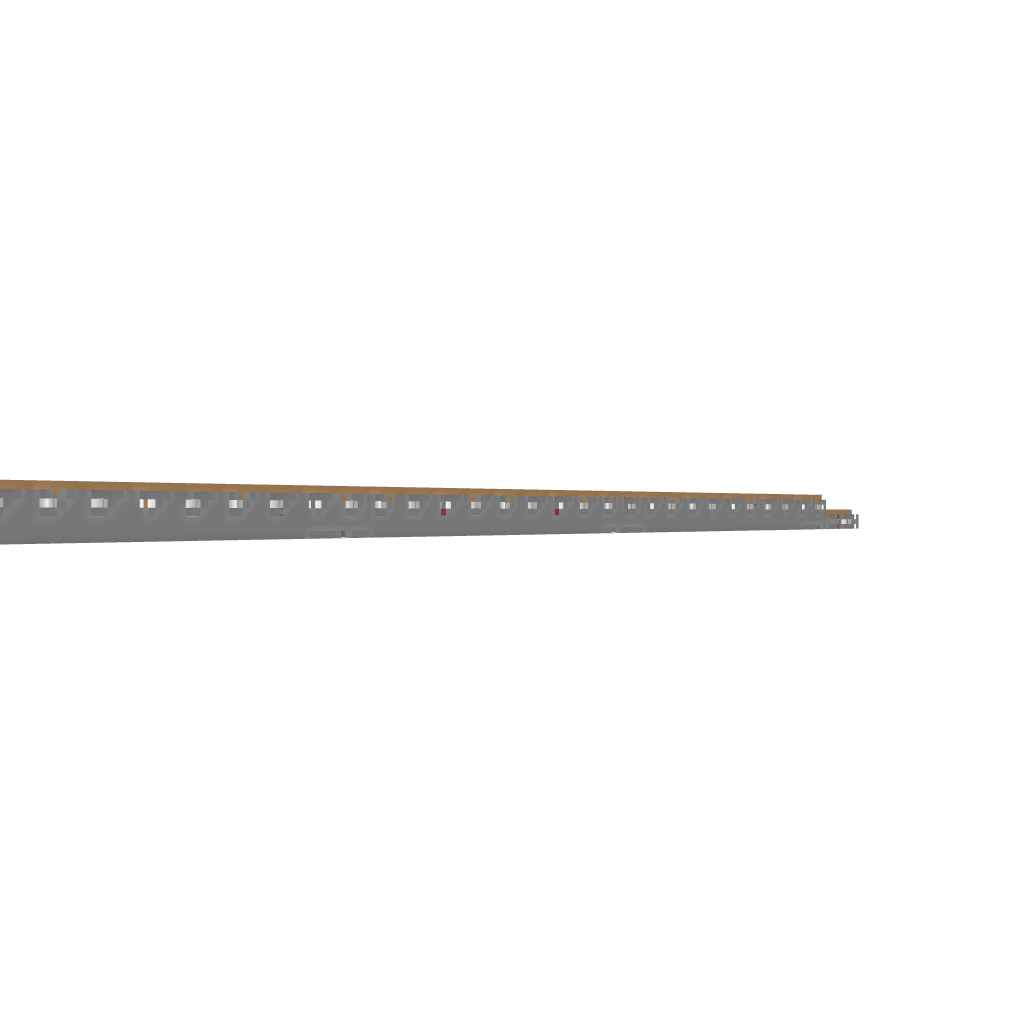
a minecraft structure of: Grand hotel bad low quality